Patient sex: F
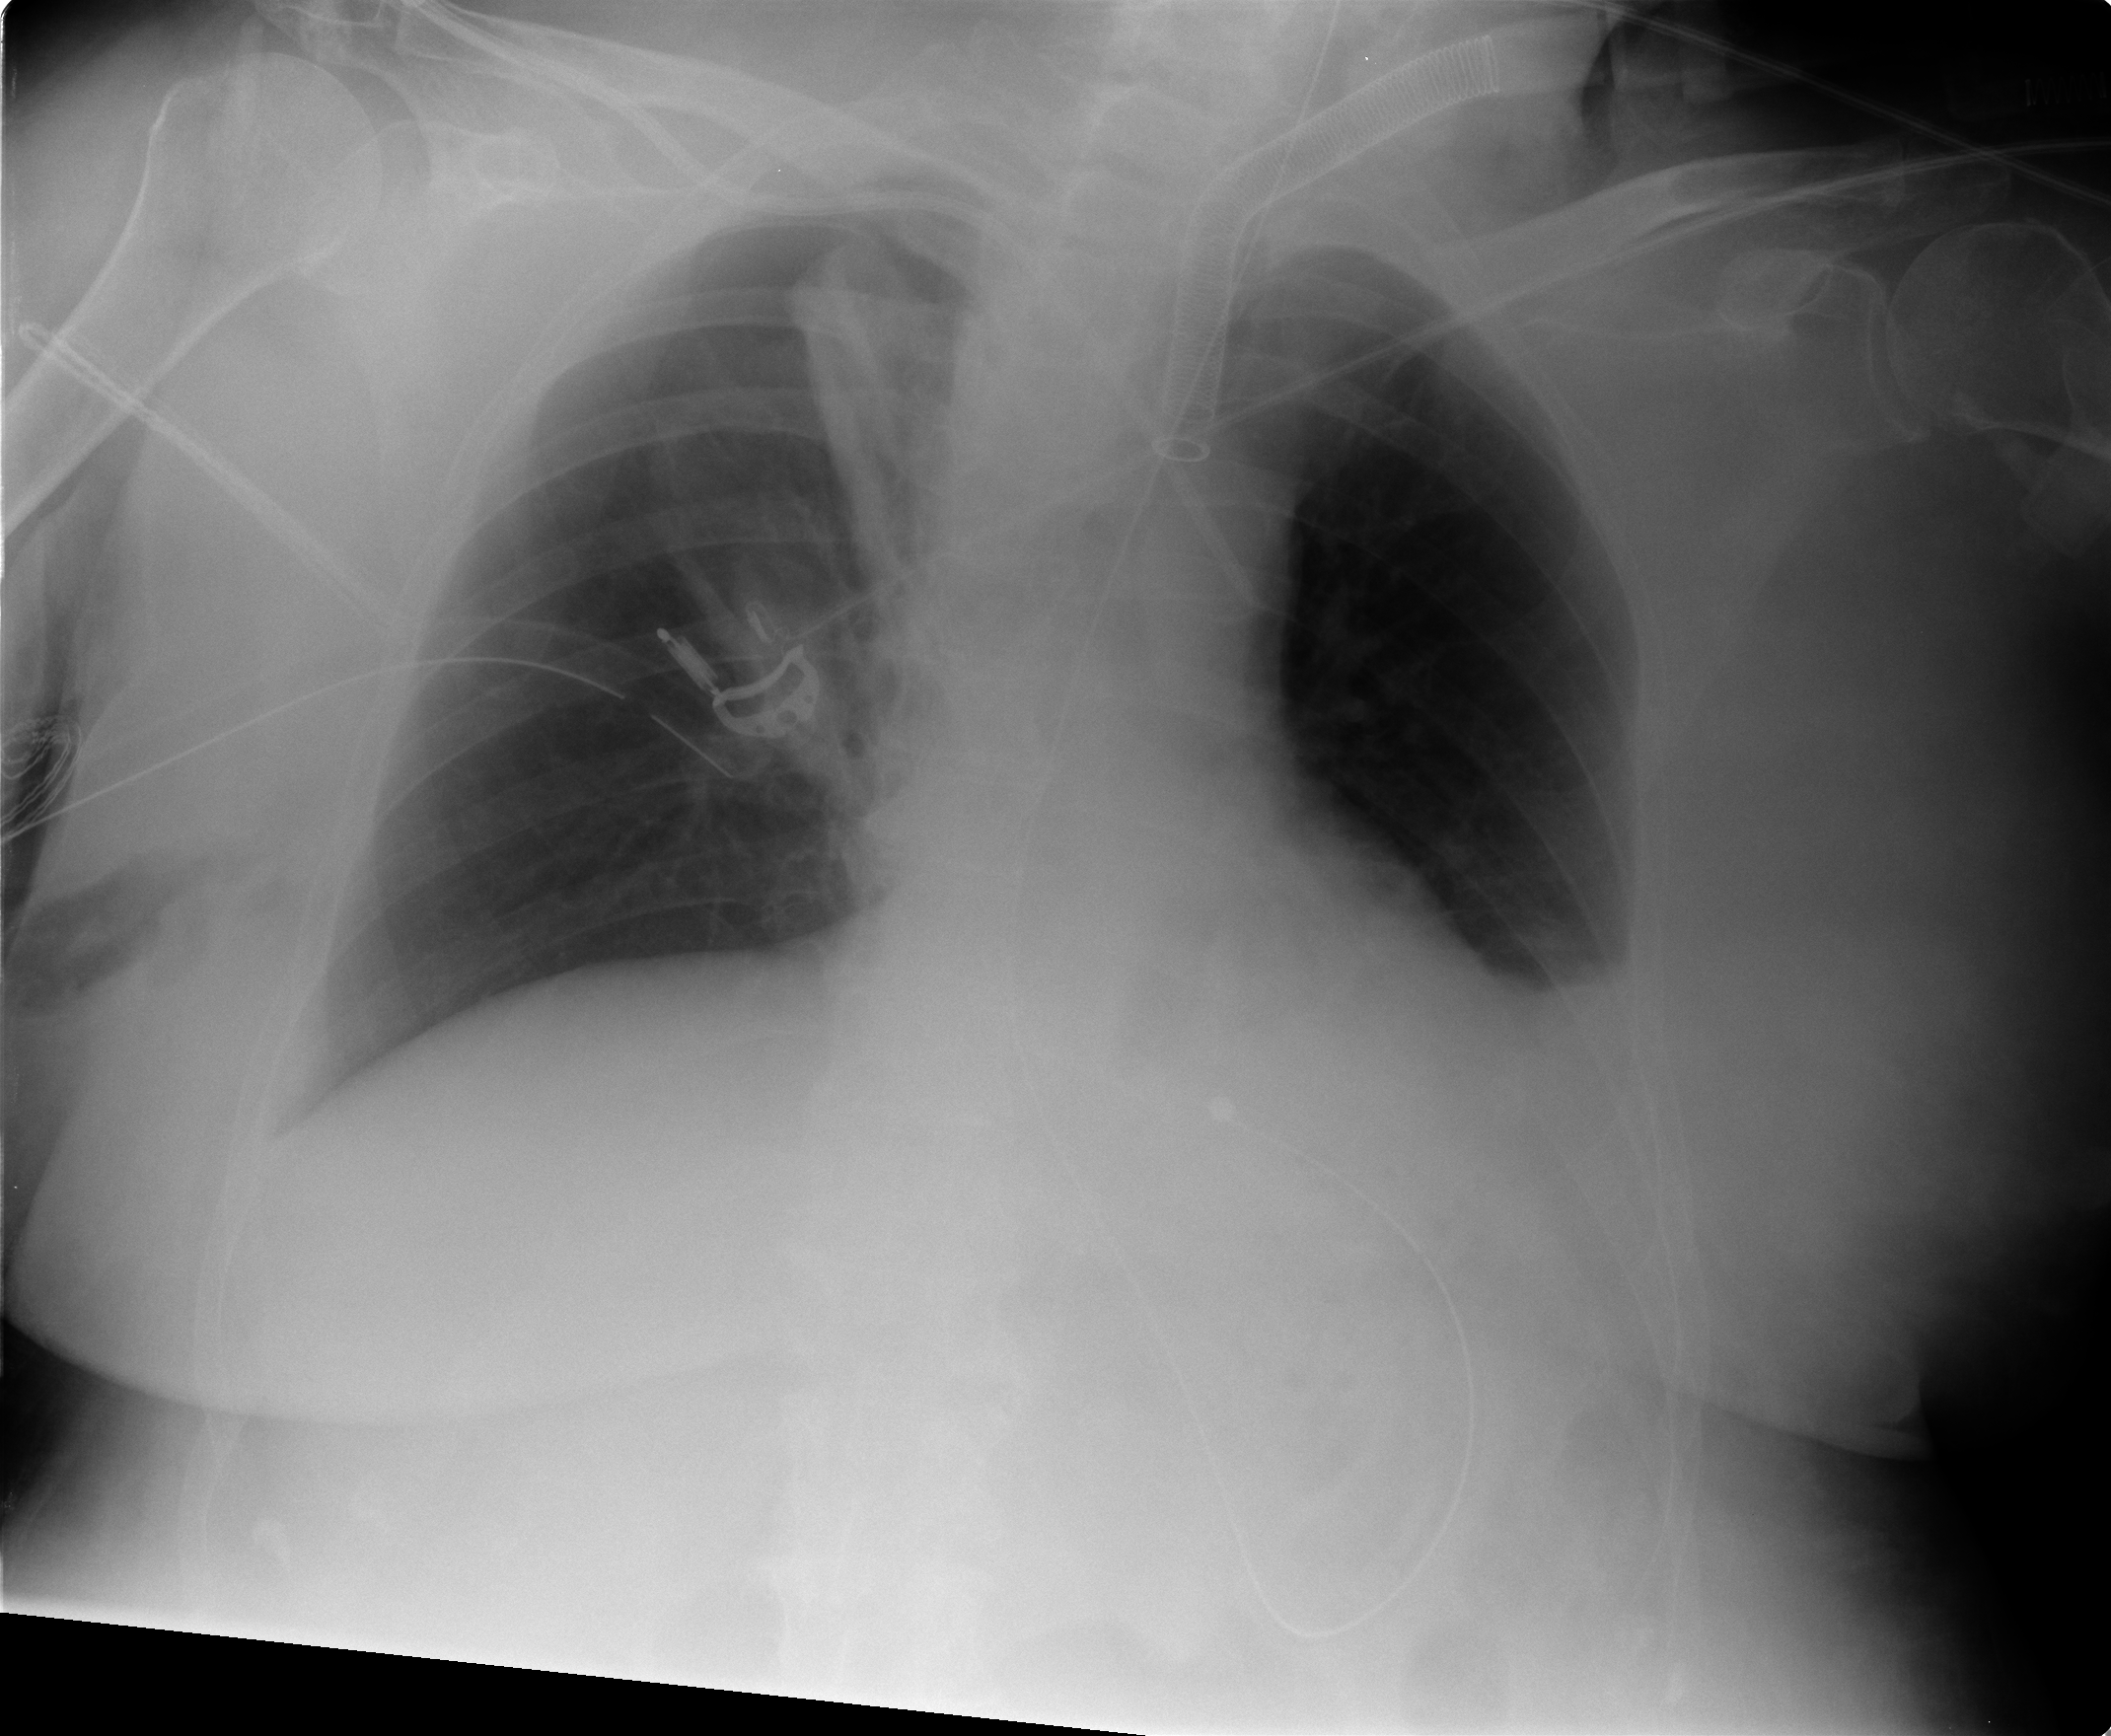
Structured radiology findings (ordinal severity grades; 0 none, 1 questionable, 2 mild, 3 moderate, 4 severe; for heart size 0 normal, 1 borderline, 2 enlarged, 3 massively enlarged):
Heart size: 0
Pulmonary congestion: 0
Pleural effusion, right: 0
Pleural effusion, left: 2
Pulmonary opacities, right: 0
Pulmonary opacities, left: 0
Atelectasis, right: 2
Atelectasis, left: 2